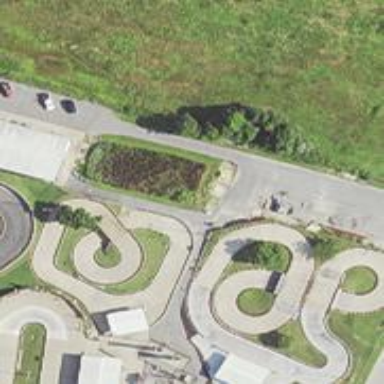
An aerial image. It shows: Karting raceway for sports activities.